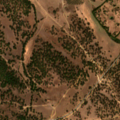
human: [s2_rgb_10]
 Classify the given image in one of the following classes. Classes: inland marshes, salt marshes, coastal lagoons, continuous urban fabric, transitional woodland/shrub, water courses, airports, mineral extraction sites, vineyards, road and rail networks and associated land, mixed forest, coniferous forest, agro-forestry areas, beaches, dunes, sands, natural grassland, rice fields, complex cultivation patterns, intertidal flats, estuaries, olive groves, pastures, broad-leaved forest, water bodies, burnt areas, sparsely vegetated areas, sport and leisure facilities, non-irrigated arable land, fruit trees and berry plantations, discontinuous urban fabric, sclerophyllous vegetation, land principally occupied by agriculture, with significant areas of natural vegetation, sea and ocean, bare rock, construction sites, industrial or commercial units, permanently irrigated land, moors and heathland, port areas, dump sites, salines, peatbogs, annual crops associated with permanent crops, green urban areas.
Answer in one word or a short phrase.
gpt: non-irrigated arable land, pastures, agro-forestry areas